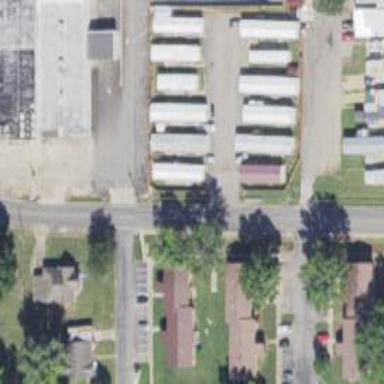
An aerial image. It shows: Residential area known as trailer park.